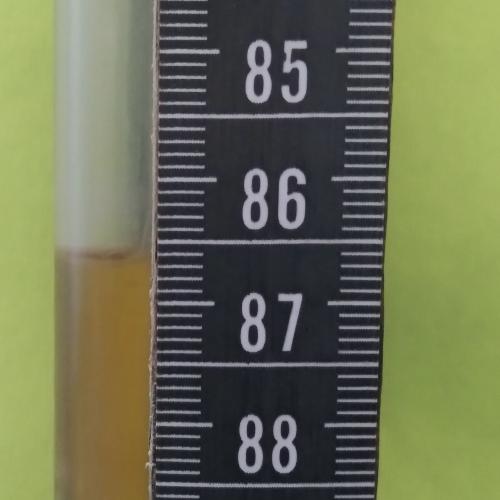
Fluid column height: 86.6 cm